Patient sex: F
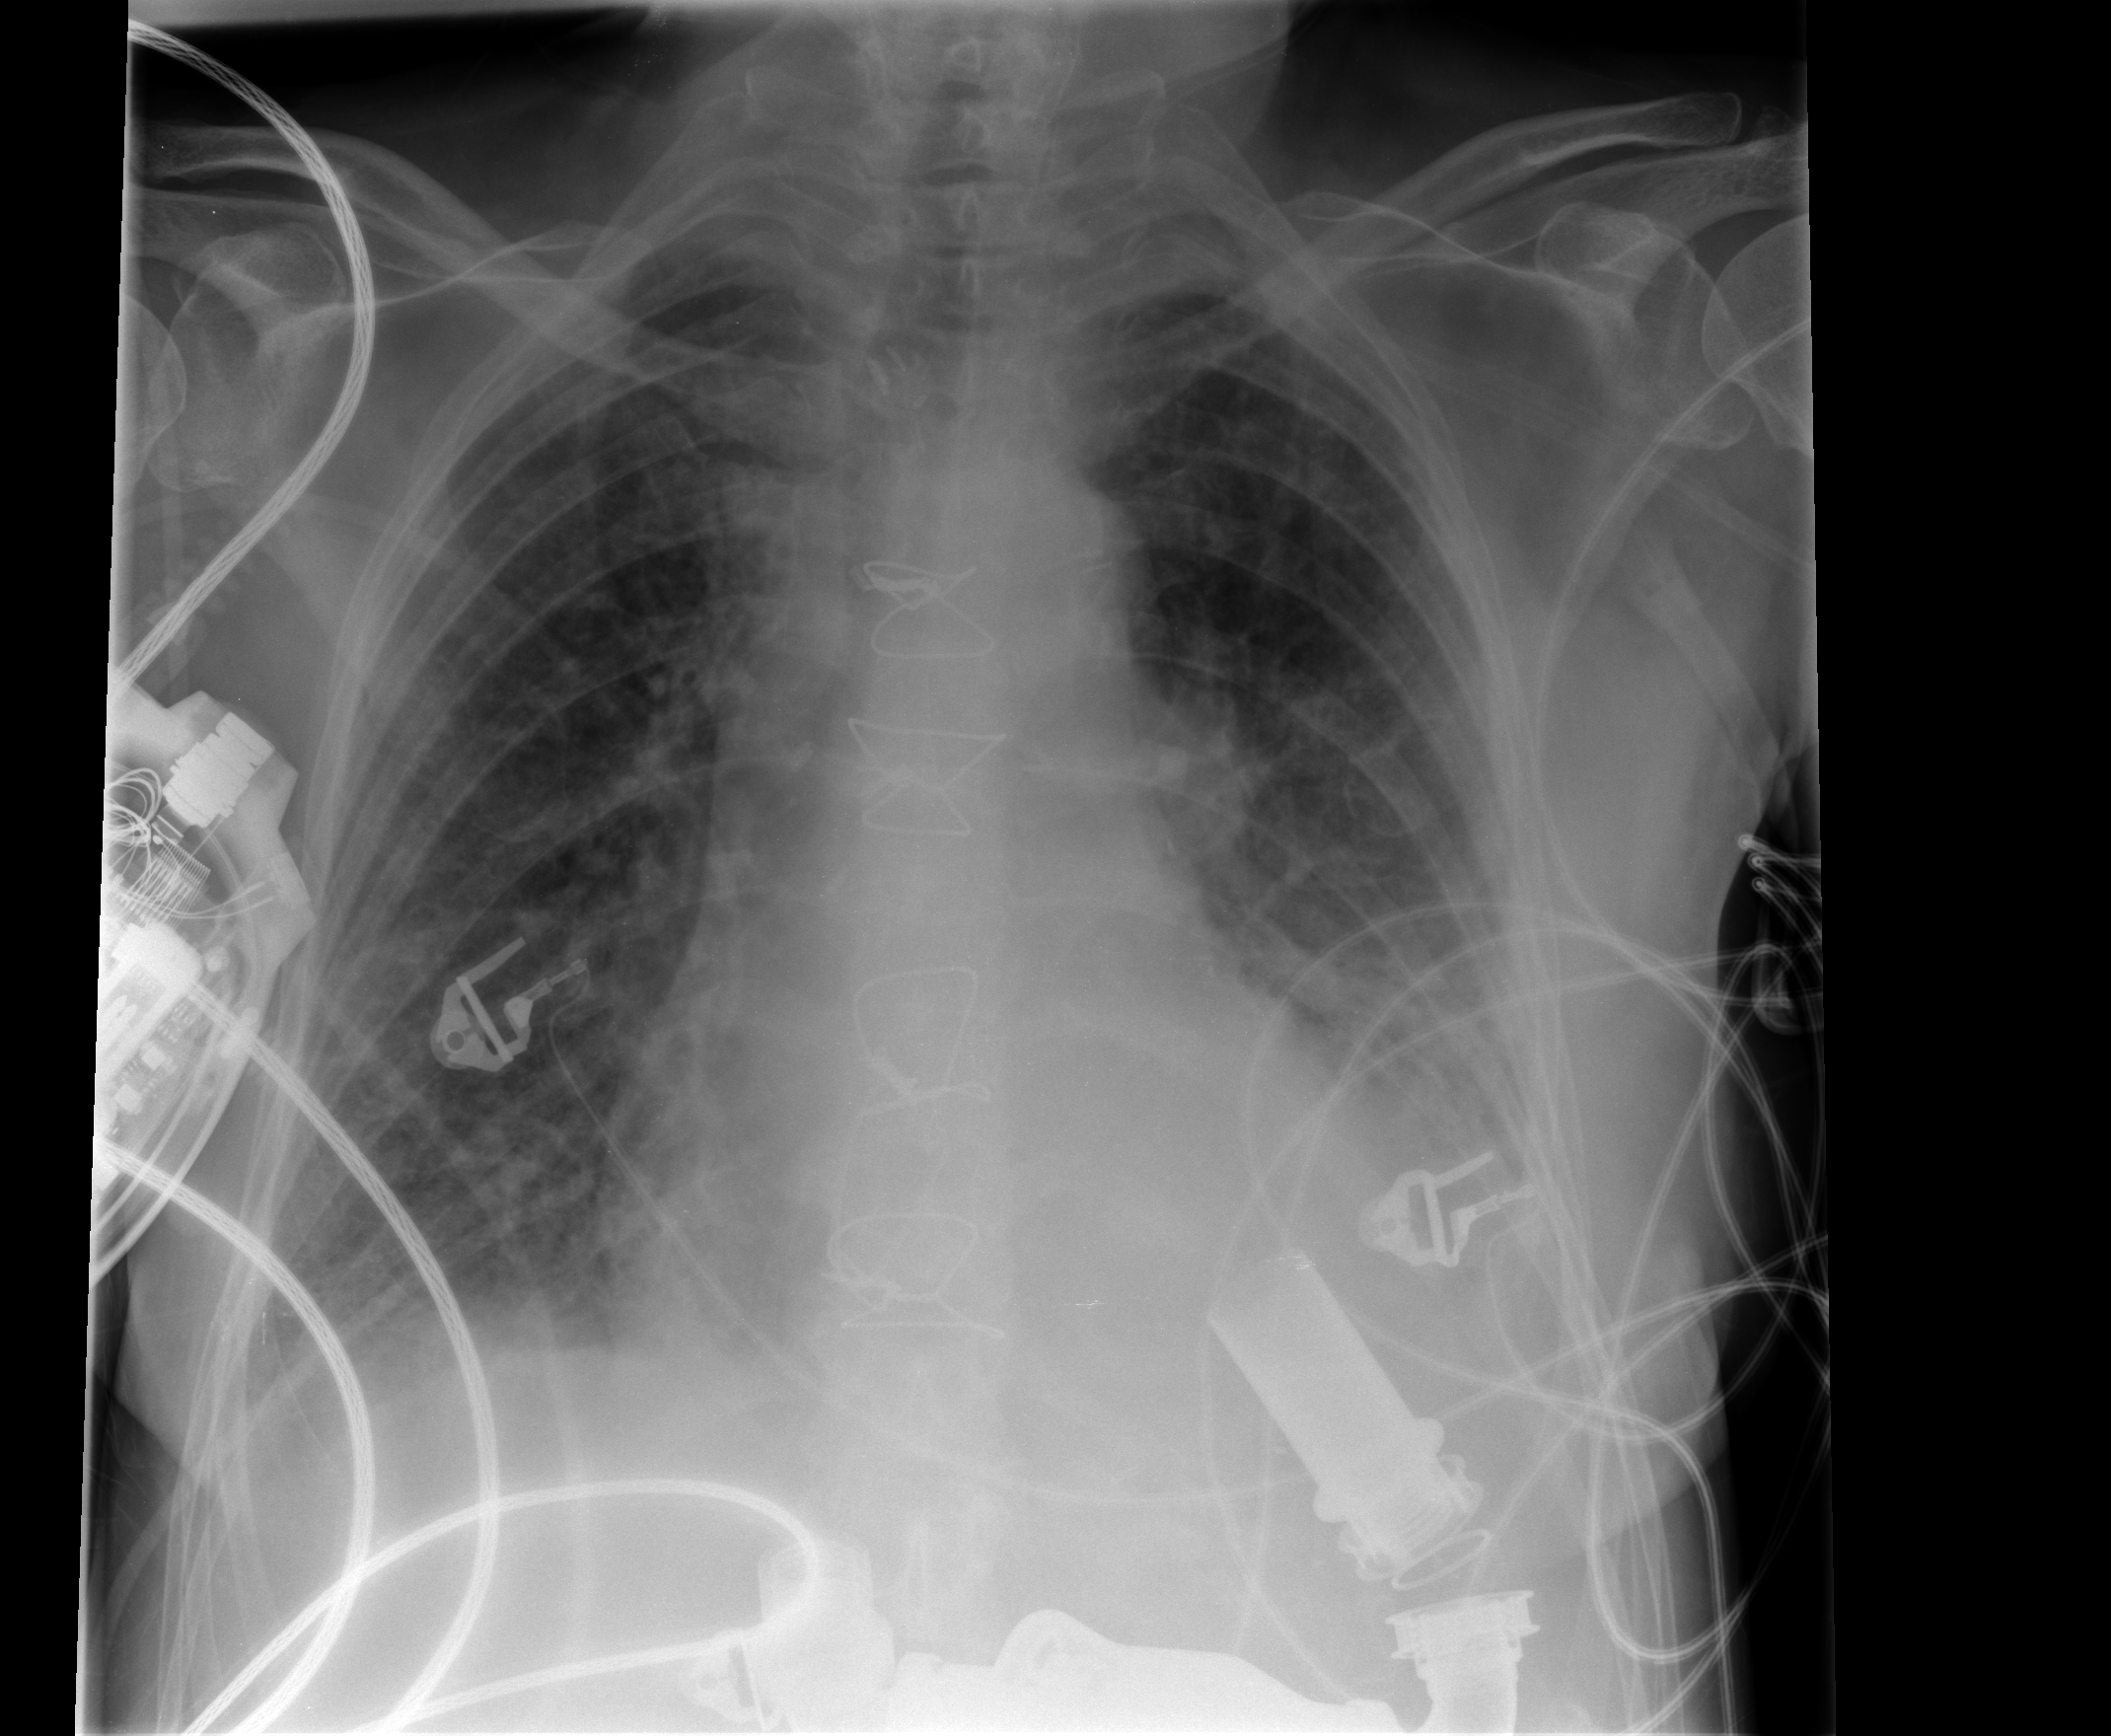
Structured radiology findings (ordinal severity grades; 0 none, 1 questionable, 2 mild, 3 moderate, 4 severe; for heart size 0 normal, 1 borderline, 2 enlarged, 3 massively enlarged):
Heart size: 2
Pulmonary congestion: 1
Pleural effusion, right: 1
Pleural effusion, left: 2
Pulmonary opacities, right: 1
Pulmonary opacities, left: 0
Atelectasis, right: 2
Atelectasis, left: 2